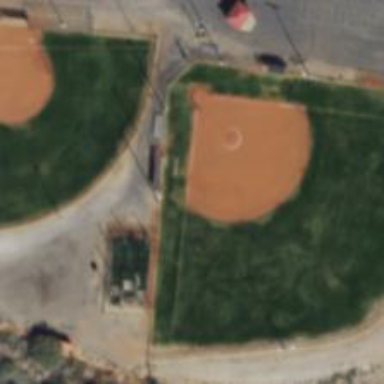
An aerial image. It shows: Baseball pitch for leisure land activities.